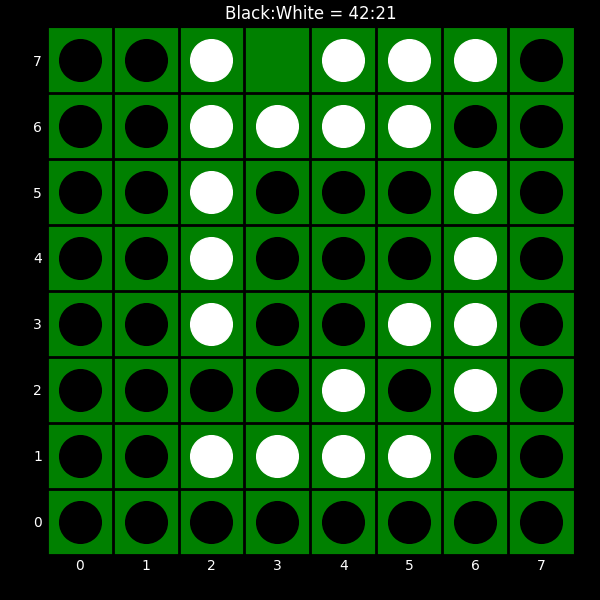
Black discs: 42
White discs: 21